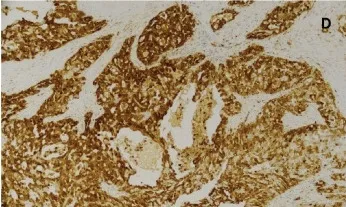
Immunohistochemical findings typical of MASC. : S100.
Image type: pathology (immunostaining)